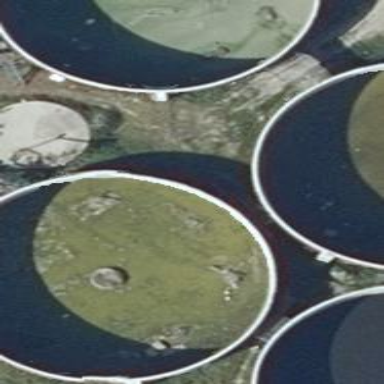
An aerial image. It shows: Storage tank that is man-made.